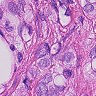
Metastatic tissue present: yes